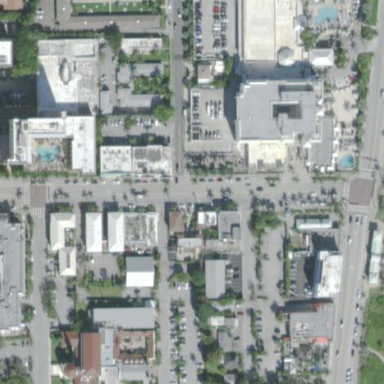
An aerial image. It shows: Retail area.